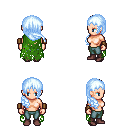
a pixel art fantasy rpg character, female body template, human, light skin, green tattered cape, teal pants, white cyan right-swept hairstyle, leather bracers, maroon shoes, four views (front, back, left, right), 2x2 character sprite sheet, small pixel art, hard edges, no anti-aliasing